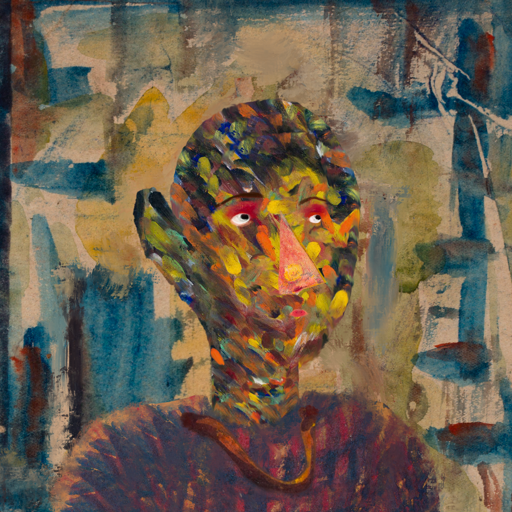
Background: Orphan, Head And Neck Side: An_Impression, Face Side: Irani, Bust: In_The_Sun, Hair Side: Blank, Head Accessory: Blank, Second Necklace: Comrade, Necklace: Blank, Baby: Blank